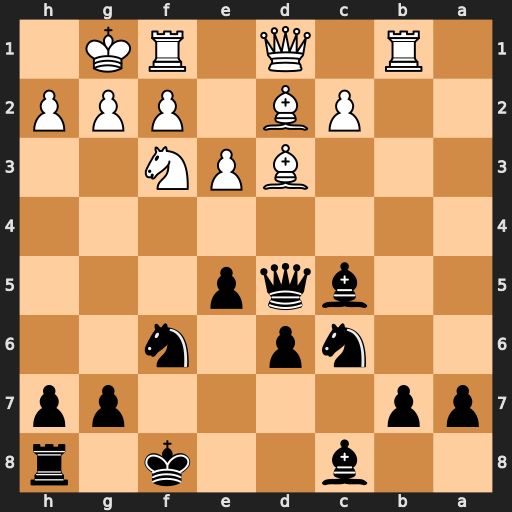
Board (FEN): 2b2k1r/pp4pp/2np1n2/2bqp3/8/3BPN2/2PB1PPP/1R1Q1RK1
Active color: b
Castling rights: -
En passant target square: -
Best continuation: e4 Be2 exf3